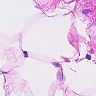
Metastatic tissue present: no